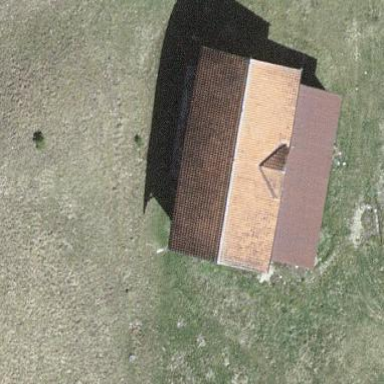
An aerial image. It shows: Farm auxiliary building.